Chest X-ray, AP view. Patient: 24 years old, sex F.
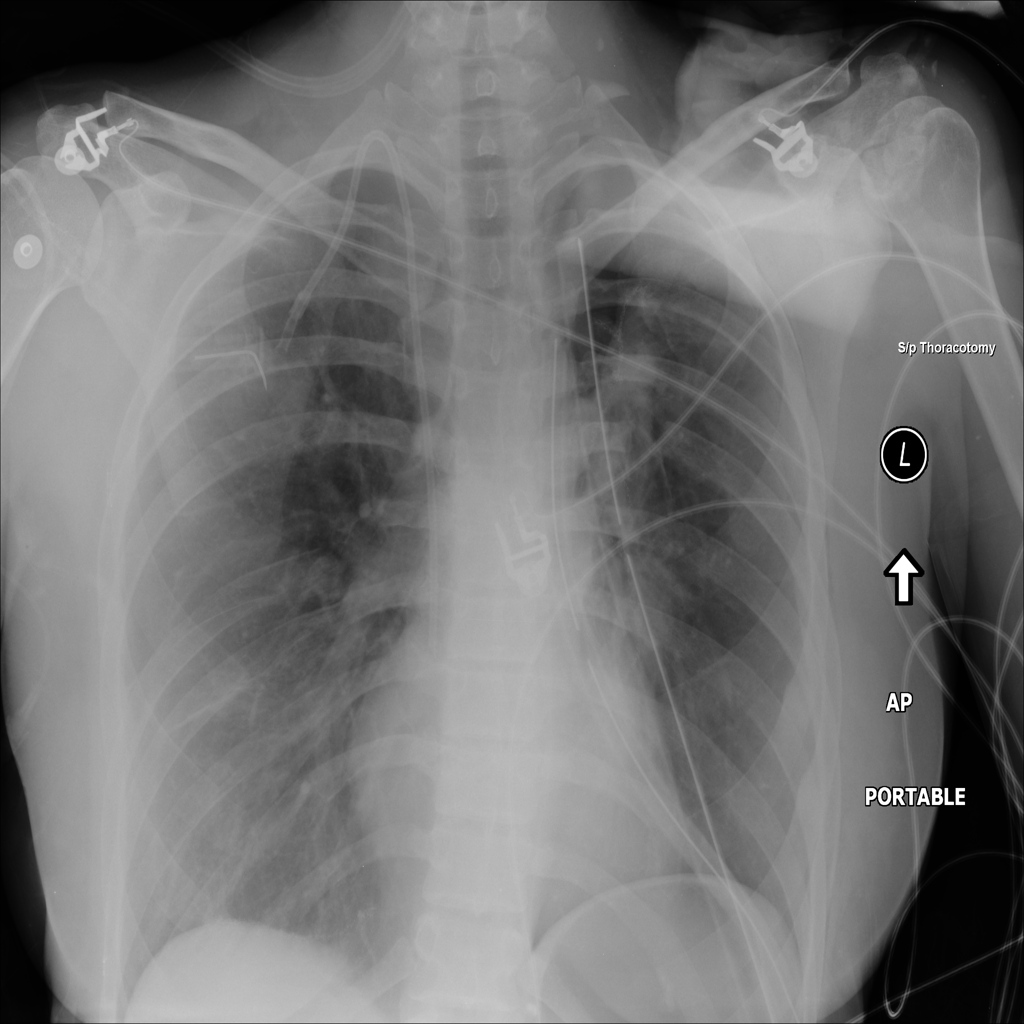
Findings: No Finding